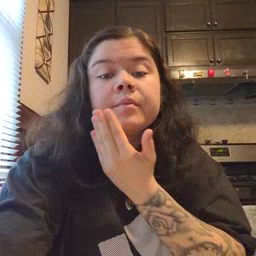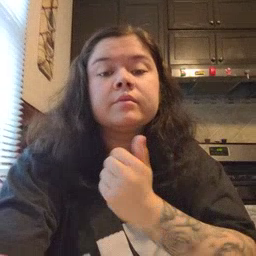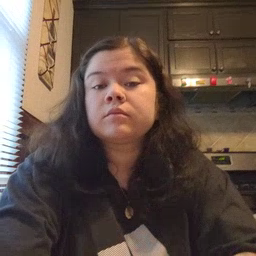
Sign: napkin